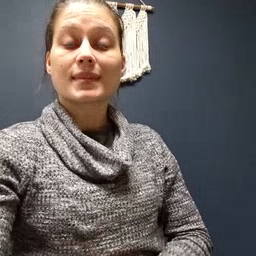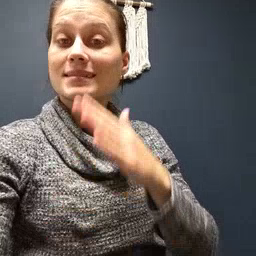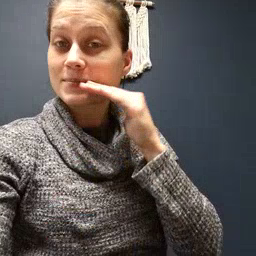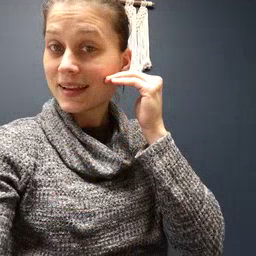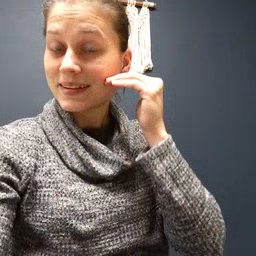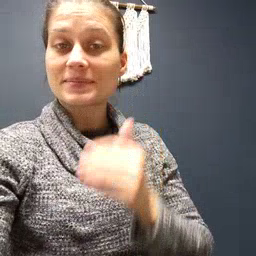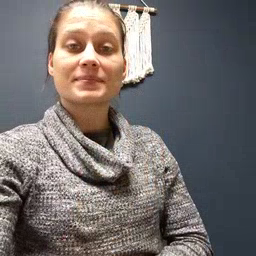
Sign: smile